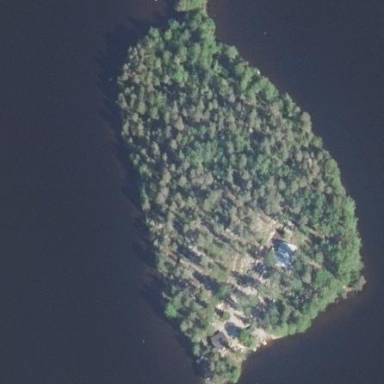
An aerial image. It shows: Island covered with woodland.